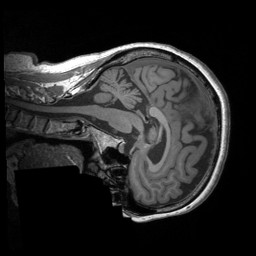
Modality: T1w
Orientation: sagittal
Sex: female
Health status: ill
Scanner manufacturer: siemens
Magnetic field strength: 3 T
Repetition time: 1.66 s
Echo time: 0.00254 s